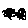
Label: circle